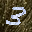
Label: 3